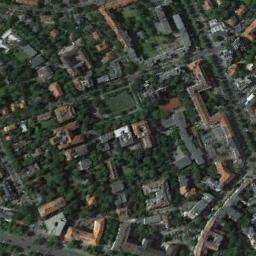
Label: dense_residential